Question: In my taskbar, the icon of my program is higher than other programs:

Mine is the orange triangle, the furthest one on the left.
All the other icons are lined up perfectly, but my program is a higher than them.
This does this with every icon I've tried and both when I'm debugging it and just running it normally (as in, not started with visual studio).
The program's coded in C#.
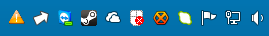
Answer: The image is not higher it just doesn't fill the entire area.